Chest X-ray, PA view. Patient: 54 years old, sex F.
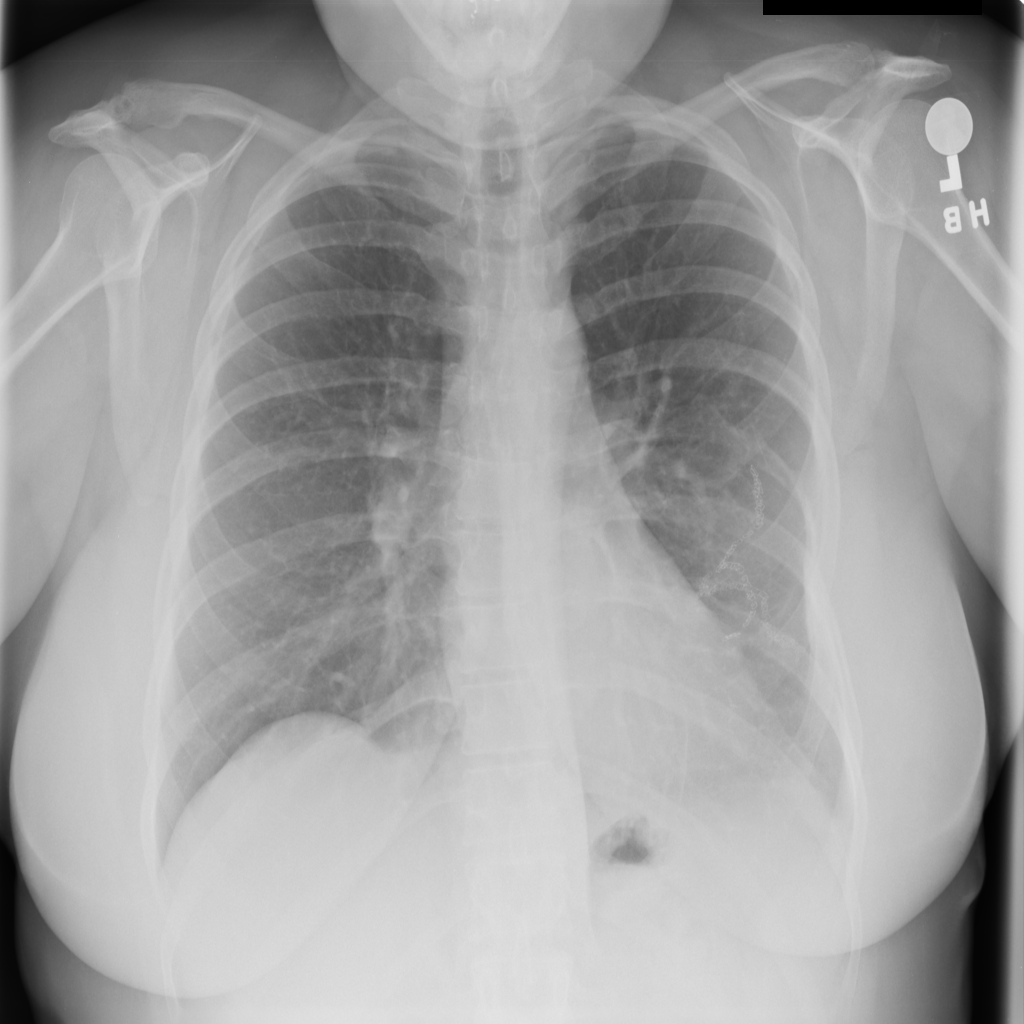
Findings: No Finding